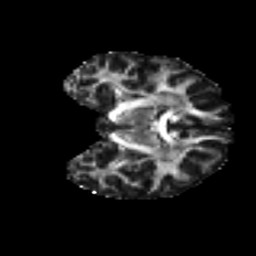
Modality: FA
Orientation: coronal
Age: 36
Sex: male
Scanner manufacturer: ge
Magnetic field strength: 3 T
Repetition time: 7.8 s
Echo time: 0.0606 s